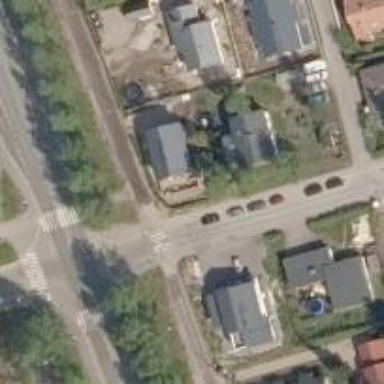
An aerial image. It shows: Road with "give way" sign.